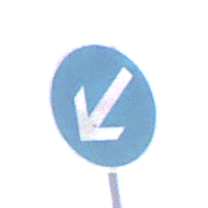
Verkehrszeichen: VorgeschriebeneVorbeifahrtLinks
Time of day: MorningAfternoon
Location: Outdoor (Nature)
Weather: PartlyCloudy
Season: NotSpecified
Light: Natural